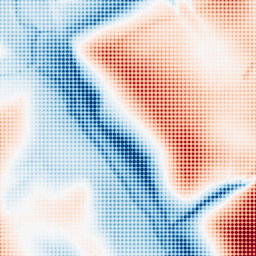
Category: classical
Decomposition family: gaussian_anisotropic
Decomposition parameters: sigma_x: 50
sigma_y: 20
Upsampling method: sinc_blackman
Upsampling parameters: scale: 8
kernel_size: 8
Upsampling scale: 8